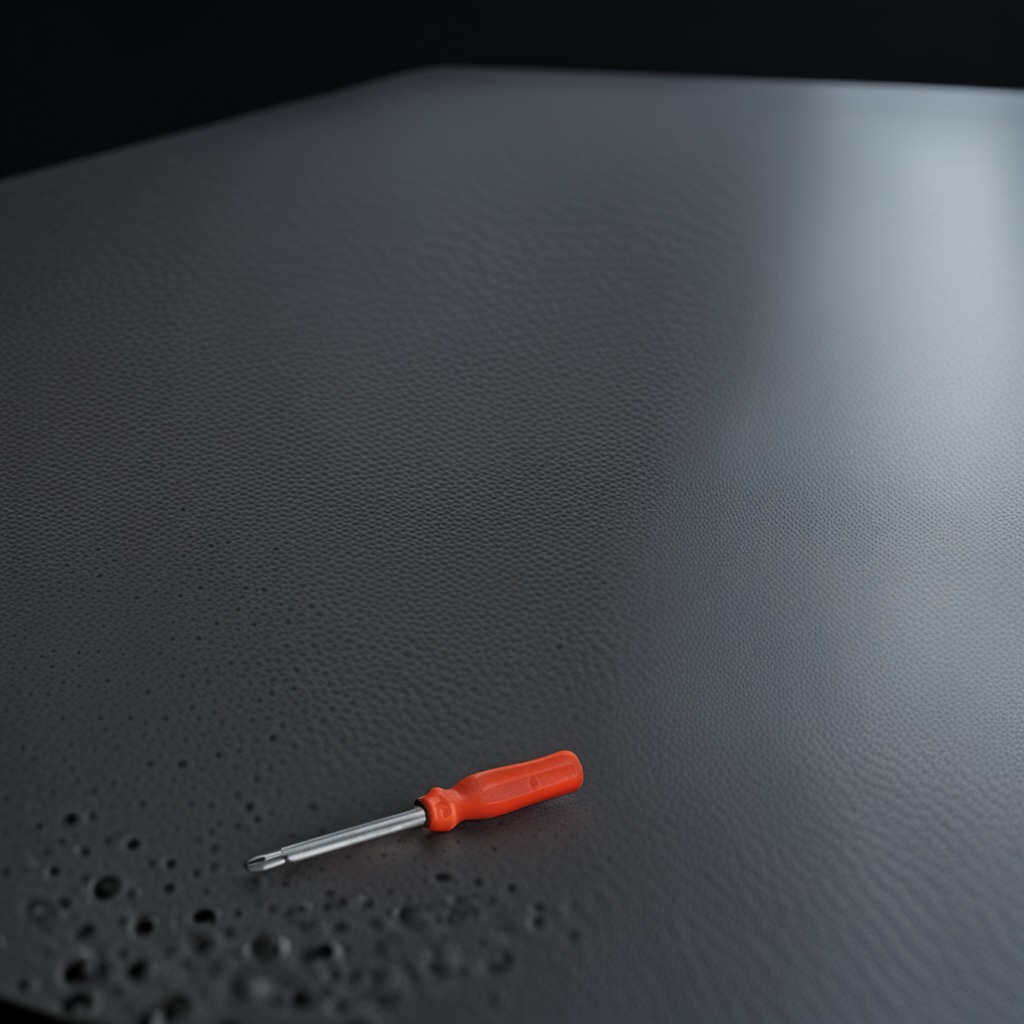
A screwdriver is lying on the clean granite table inside a workshop at night.